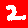
Digit: 2